Question: i am having an error in my Android Studio project.
You have a screenshot with the code.
Suppressed: java.lang.ClassNotFoundException: Didn't find class
It tells me, when i hover that " cannot resolve symbol .EasyFleet"
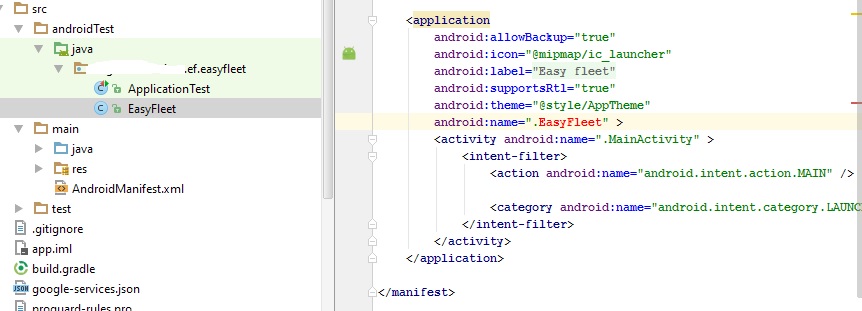
Answer: Your MainActivity is inside main->java but EasyFleet is part of androidTest->java. Please move EasyFleet to main->java.
Hope it helps.